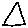
Label: triangle